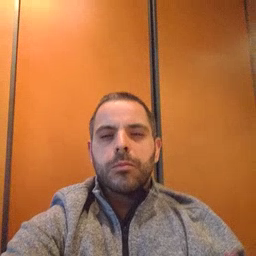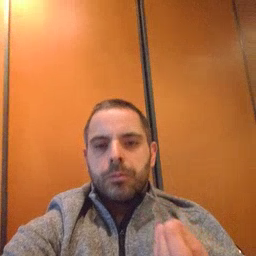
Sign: wet